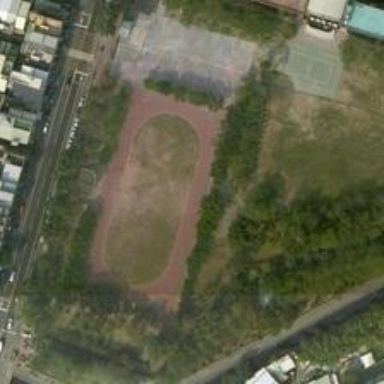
This is a straight road, with a football field on its side, surrounded by green trees .